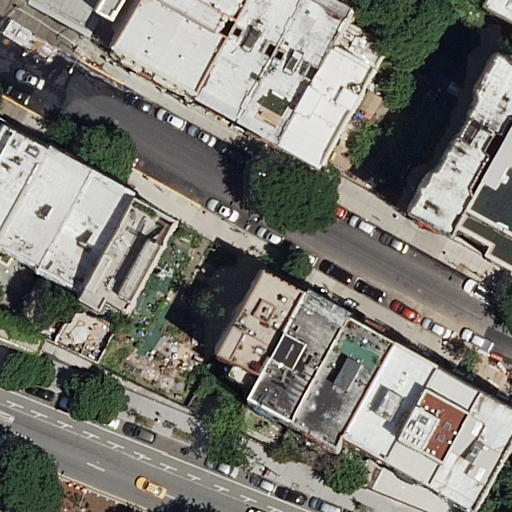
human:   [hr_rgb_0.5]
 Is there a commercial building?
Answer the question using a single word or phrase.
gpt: no

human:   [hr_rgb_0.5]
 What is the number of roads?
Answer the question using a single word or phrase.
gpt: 3

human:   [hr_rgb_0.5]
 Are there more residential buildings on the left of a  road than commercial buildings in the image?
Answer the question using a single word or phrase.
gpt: yes

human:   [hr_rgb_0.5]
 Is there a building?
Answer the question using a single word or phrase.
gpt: yes

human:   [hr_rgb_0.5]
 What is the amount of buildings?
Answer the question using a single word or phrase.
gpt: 20

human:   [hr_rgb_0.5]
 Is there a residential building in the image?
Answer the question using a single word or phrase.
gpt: yes

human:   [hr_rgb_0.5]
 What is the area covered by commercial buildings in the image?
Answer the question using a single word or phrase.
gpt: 0m2

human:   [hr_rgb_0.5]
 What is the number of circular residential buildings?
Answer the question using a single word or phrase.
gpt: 0

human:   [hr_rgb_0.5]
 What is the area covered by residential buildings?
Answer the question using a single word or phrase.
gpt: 4985m2

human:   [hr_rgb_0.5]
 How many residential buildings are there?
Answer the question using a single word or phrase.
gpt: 19

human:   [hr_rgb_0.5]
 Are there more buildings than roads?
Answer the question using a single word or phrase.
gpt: yes

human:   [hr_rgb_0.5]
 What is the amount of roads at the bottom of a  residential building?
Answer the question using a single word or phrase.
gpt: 3

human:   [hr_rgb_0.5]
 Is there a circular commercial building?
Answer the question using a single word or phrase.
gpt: no

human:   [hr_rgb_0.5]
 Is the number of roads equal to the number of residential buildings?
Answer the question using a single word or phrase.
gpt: no

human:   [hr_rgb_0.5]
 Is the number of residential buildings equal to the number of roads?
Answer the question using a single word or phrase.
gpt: no

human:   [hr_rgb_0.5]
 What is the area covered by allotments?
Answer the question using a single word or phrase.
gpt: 0m2

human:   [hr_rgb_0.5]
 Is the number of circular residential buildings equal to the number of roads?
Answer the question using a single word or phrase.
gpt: no

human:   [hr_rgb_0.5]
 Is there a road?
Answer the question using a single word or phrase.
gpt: yes

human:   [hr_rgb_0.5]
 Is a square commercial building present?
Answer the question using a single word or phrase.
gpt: no

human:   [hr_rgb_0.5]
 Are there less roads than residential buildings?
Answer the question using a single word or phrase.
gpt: yes

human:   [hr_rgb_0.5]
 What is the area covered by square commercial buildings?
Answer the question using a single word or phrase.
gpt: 0m2

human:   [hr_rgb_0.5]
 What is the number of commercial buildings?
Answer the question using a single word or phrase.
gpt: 0

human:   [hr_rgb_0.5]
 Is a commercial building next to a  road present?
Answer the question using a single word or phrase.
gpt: no

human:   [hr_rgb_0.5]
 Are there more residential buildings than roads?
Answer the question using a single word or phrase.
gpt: yes

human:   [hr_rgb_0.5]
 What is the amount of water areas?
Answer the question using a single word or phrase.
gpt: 0

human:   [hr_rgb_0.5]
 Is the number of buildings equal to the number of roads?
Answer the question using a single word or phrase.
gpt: no

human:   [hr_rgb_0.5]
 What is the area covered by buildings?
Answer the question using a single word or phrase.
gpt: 5487m2

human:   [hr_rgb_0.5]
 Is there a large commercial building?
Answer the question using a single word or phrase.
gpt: no

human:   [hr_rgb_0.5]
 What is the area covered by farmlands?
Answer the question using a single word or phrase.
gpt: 0m2

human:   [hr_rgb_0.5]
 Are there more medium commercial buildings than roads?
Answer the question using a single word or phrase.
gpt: no

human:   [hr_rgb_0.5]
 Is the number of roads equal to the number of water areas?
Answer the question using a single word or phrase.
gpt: no

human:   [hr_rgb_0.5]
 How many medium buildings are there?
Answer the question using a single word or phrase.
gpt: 11

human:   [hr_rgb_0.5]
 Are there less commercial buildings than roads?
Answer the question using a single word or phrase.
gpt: yes

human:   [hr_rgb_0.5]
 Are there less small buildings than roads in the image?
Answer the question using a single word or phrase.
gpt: no

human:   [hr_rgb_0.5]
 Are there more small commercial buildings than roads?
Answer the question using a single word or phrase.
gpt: no

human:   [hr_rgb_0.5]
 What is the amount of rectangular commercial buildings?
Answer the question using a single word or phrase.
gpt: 0

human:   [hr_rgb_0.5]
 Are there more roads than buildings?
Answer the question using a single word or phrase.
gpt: no

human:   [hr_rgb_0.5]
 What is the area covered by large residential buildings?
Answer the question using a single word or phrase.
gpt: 2174m2

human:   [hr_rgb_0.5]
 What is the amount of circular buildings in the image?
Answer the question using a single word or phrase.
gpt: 0

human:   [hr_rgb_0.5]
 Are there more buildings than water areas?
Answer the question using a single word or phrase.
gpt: yes

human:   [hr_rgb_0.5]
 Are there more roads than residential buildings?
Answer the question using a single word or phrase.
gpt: no

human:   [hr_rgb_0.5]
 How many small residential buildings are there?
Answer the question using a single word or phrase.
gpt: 6

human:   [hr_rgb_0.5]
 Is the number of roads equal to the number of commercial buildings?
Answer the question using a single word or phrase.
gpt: no

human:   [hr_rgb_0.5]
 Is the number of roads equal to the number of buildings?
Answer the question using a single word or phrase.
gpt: no

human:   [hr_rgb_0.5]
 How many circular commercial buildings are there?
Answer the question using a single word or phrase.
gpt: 0

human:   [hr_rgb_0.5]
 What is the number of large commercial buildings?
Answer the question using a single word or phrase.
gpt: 0

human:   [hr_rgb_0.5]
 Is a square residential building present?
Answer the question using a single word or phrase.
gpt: no

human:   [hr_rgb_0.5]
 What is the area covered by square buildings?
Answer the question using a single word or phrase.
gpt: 0m2

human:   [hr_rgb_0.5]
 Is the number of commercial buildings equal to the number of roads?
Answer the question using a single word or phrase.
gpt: no

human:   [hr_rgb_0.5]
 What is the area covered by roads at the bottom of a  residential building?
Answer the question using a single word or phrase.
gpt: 0m2

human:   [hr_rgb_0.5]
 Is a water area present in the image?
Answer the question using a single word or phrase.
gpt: no

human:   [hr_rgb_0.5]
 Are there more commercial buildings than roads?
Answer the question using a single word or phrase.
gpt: no

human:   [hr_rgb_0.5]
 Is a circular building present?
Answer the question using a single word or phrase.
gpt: no

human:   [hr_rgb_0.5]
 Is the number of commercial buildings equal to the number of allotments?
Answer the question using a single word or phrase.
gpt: yes

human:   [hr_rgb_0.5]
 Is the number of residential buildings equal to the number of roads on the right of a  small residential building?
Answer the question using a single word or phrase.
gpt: no

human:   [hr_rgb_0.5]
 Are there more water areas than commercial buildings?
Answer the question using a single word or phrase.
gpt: no

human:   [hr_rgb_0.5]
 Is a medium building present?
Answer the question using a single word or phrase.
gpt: yes

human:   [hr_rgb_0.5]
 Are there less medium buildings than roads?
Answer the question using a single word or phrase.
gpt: no

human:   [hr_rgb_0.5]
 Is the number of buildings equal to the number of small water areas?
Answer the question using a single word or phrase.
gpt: no

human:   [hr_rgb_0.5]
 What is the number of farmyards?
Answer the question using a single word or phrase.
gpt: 0

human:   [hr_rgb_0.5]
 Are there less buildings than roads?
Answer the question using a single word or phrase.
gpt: no

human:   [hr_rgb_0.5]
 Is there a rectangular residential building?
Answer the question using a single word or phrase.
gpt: yes

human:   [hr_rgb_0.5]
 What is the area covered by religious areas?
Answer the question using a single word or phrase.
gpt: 0m2

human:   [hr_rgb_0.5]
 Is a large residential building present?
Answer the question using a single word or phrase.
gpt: yes